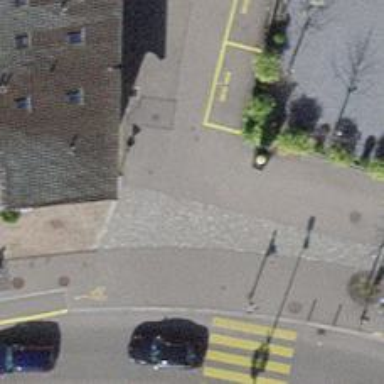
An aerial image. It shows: Pedestrian path with asphalt surface.